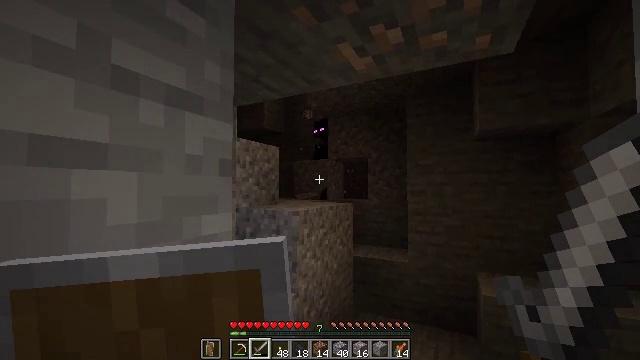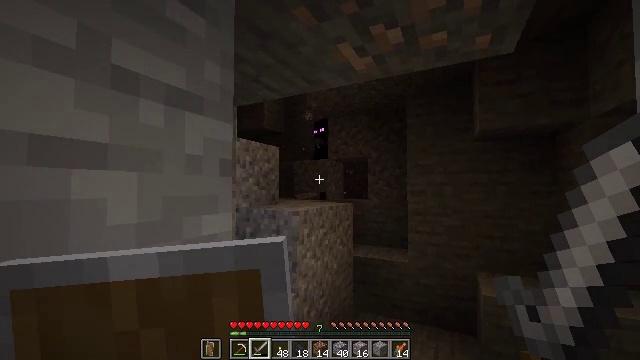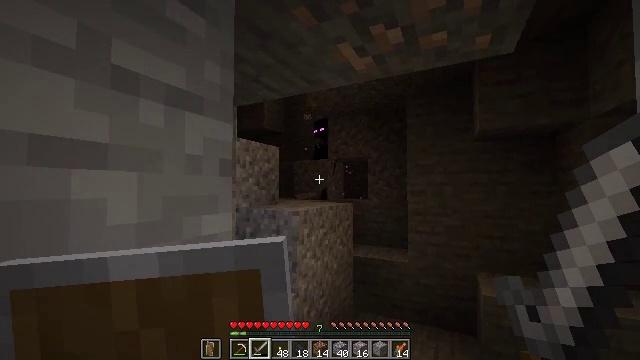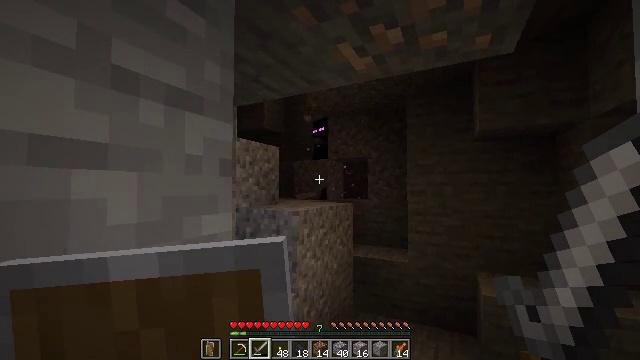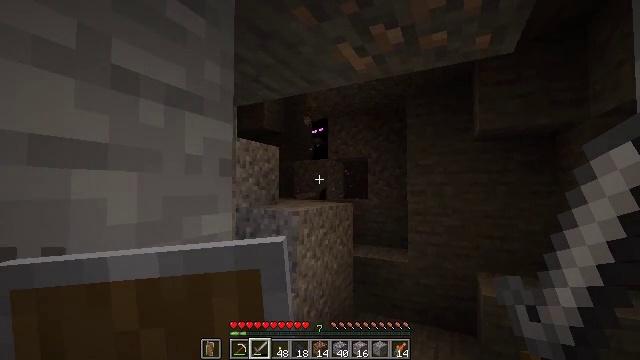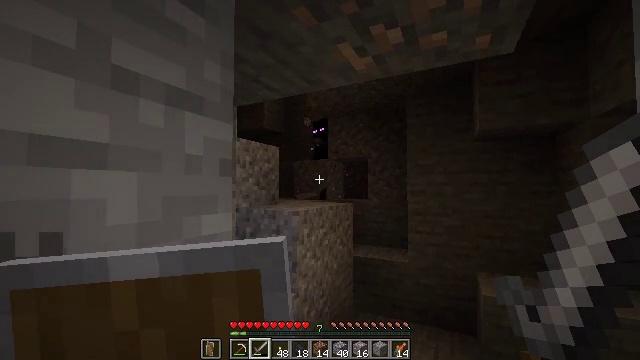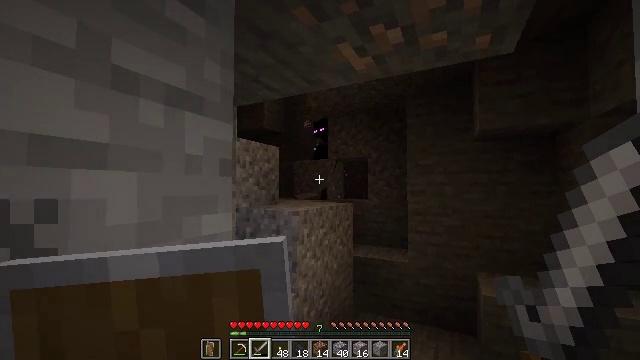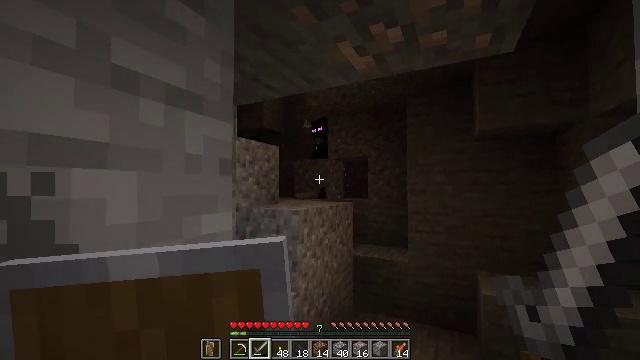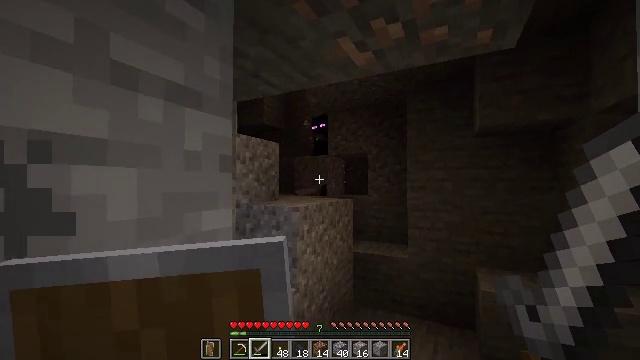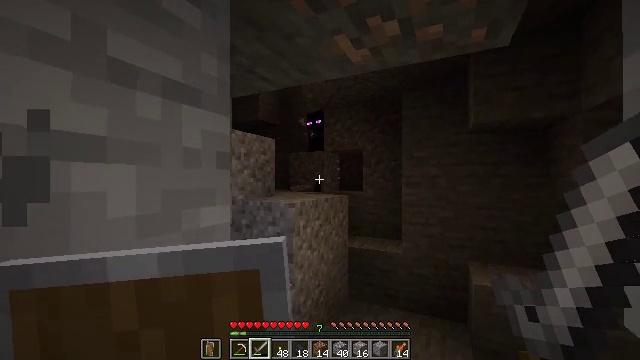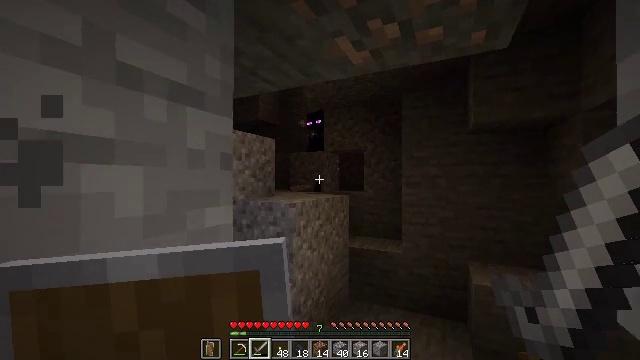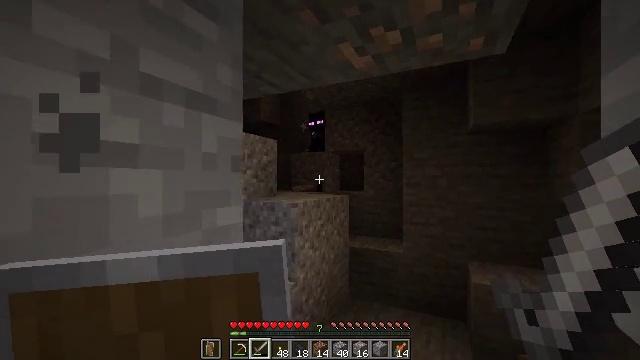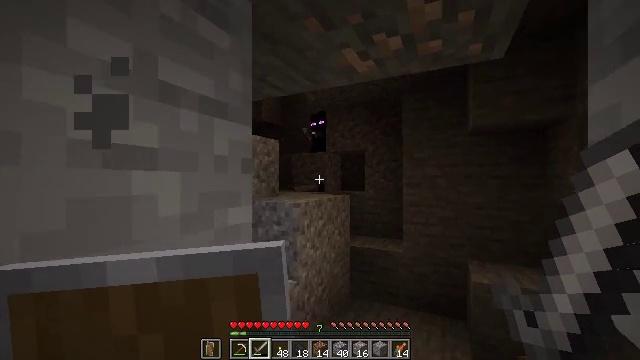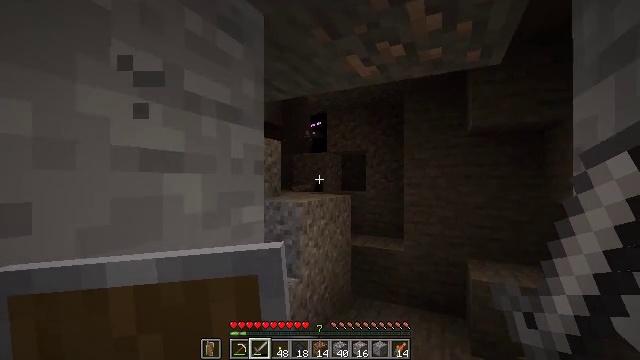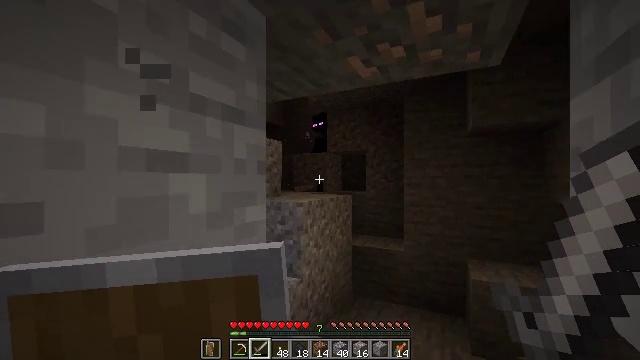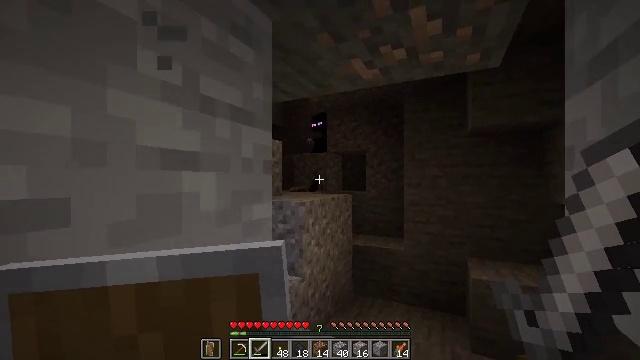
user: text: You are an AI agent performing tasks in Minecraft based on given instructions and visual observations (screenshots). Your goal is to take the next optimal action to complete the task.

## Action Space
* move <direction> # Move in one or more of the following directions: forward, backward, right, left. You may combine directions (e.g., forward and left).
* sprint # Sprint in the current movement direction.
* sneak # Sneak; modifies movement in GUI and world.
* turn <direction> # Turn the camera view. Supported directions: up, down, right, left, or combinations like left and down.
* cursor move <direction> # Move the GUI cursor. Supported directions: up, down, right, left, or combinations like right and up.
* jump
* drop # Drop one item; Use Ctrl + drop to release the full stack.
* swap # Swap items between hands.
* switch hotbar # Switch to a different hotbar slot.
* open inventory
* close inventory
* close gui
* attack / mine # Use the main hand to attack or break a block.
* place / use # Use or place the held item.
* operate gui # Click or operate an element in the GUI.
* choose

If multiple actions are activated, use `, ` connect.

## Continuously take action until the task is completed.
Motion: motion action
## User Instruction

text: Shovel up some gravel.
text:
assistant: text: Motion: sneak
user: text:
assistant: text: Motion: sneak
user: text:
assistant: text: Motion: sneak
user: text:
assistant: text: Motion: sneak
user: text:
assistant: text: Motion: sneak
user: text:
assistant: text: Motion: sneak
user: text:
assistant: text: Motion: sneak
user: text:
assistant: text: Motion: sneak
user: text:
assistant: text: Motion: move back, sneak, turn right
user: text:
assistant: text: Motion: move back, sneak
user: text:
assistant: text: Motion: move back, sneak
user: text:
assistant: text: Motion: move back, sneak
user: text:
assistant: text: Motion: move back, sneak
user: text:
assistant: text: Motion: sneak
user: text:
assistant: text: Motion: sneak
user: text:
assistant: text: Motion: sneak
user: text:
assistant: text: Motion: sneak
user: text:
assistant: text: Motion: sneak
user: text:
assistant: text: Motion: sneak
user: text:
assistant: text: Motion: sneak
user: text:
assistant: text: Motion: sneak
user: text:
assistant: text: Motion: sneak
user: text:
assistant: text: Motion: sneak
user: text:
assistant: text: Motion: move forward, sneak
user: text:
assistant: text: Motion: move forward, sneak
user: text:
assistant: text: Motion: move forward and move right, sneak
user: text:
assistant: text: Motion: move forward and move right, sneak
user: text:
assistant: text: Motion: move forward and move right, sneak
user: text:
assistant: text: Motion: move forward and move right, sneak
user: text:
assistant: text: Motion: move forward and move right, sneak